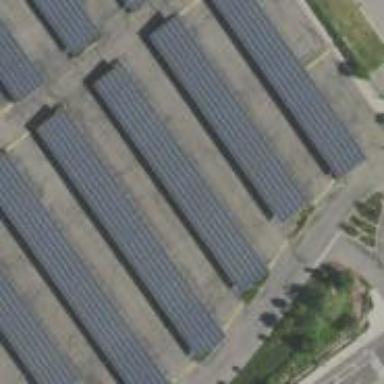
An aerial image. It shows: Solar photovoltaic panel generator located on building's roof.